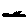
Label: hexagon